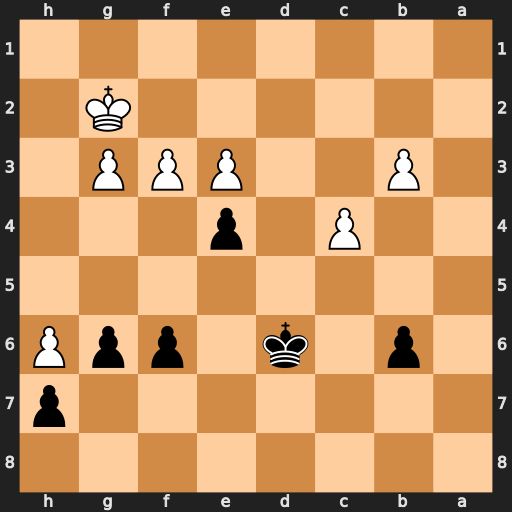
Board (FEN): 8/7p/1p1k1ppP/8/2P1p3/1P2PPP1/6K1/8
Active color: b
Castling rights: -
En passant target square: -
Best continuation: Kc5 fxe4 Kb4 Kf3 Kxb3 e5 fxe5 Kg4 Kxc4 Kg5 b5 Kf6 b4